Question: I've recently moved to emacs and have a pretty simple question: when I'm on an specific line, linum changes it's foreground and background color. How can I disable this? What I'm trying to disable is the yellow foreground and grey background. I just get slightly distracted with it.
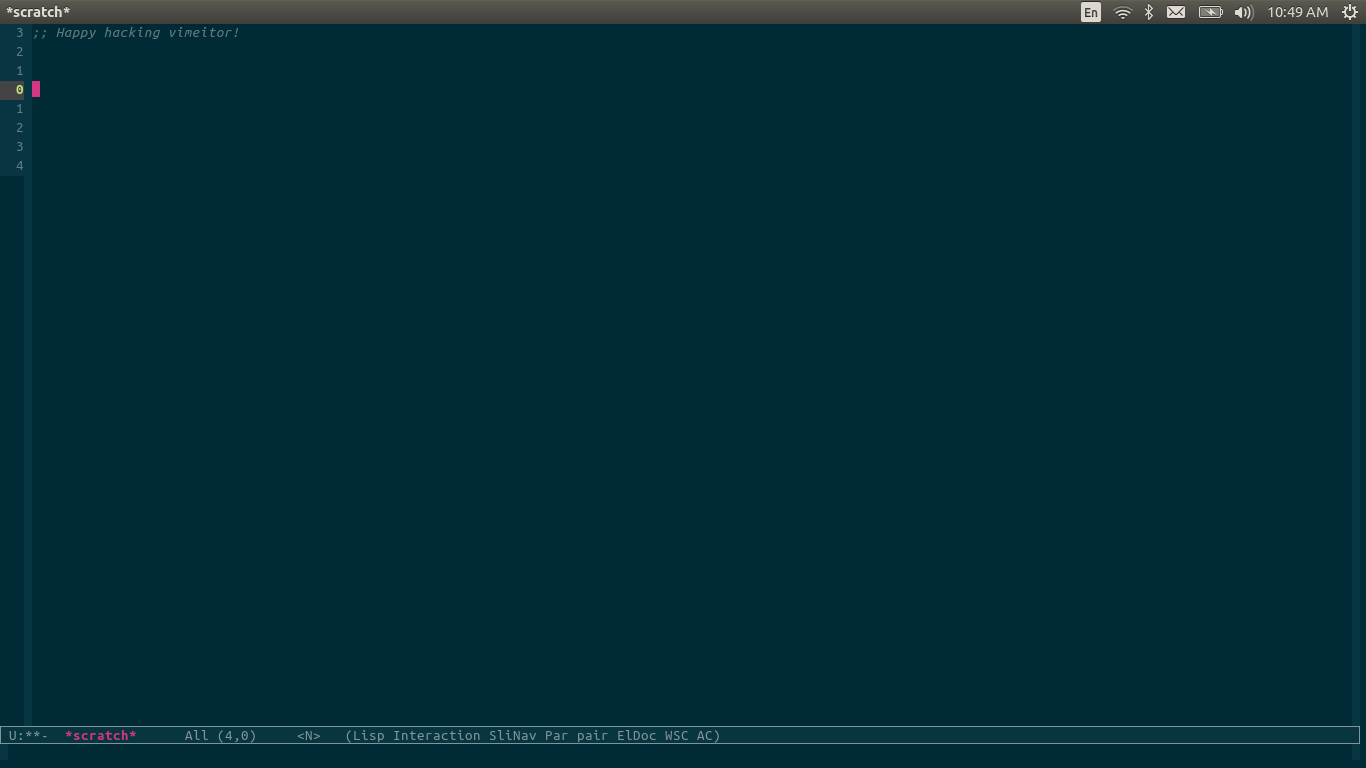
Answer: You seem to have <URL> installed, it uses the face 'linum-relative-current-face' to highlight current line, you can customize it so that it is less distractive. Here is an example of disabling the highlight completely
'''
(set-face-attribute 'linum-relative-current-face nil :background nil :foreground nil :weight 'normal)
'''